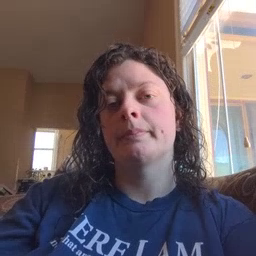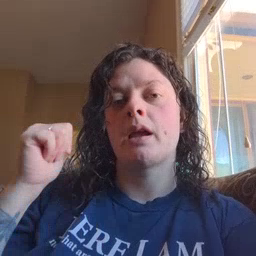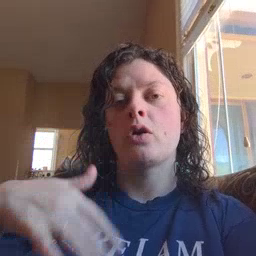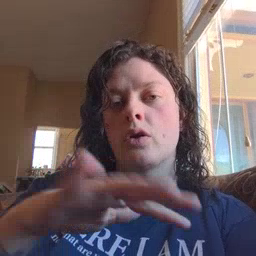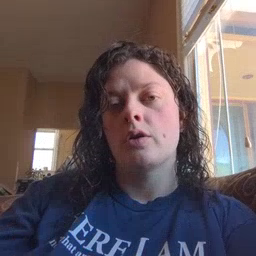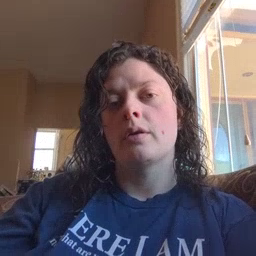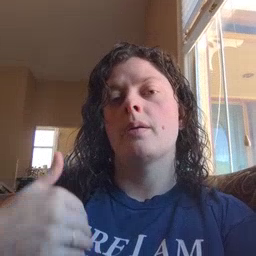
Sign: backyard